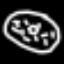
Label: donut